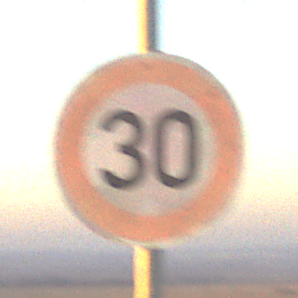
Verkehrszeichen: Geschwindigkeit30
Umgebung: Outdoor, Nature
Tageszeit: SunriseSunset
Wetter: Clear
Licht: Natural
Jahreszeit: NotSpecified
Kontrast: HighContrast